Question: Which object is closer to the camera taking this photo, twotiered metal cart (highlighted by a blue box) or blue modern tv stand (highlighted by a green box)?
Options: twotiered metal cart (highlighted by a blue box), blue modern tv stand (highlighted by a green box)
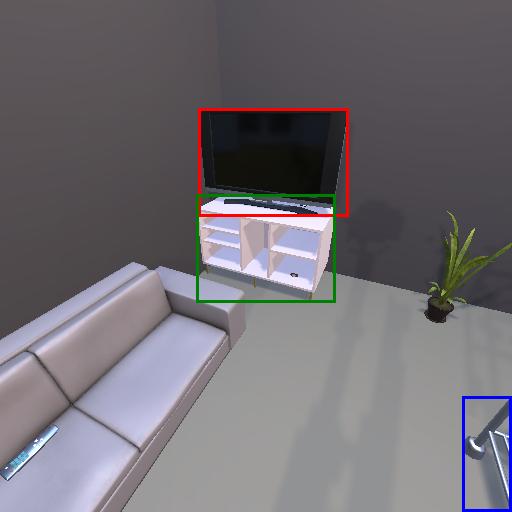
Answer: twotiered metal cart (highlighted by a blue box)